This is a demodulated (Hilbert-envelope) spectrum computed from a bearing vibration snapshot; the dashed markers indicate where each bearing fault type would appear (BPFO, BPFI, BSF, FTF). Classify the bearing condition as one of: normal, inner_race, outer_race, ball.
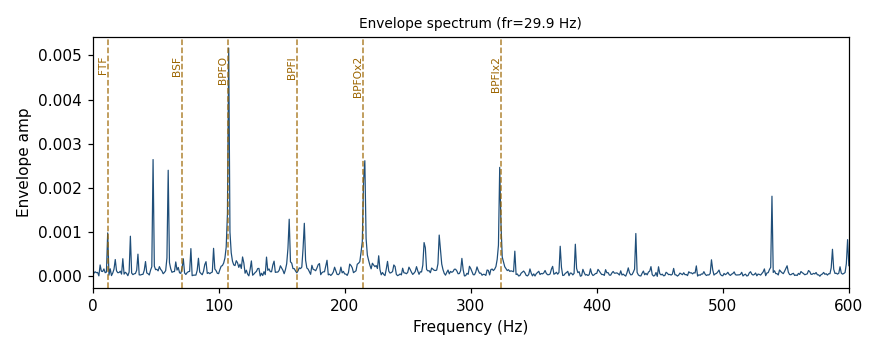
Answer: outer_race